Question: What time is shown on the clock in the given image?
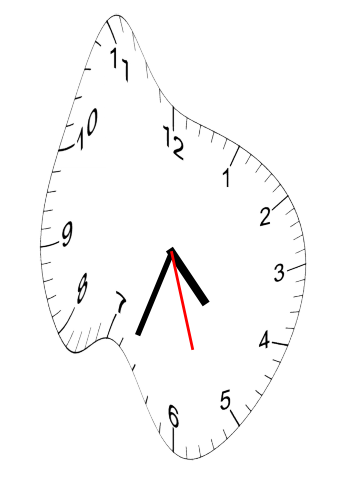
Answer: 04:33:27